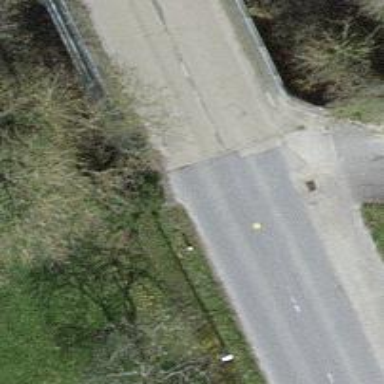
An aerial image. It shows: Tertiary road passing over bridge.